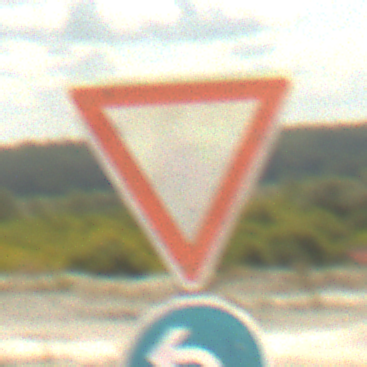
Verkehrszeichen: VorfahrtGewaehren
Zusatzzeichen unten: VorgeschriebeneFahrtrichtungLinks
Umgebung: Outdoor, Beach
Tageszeit: Midday
Wetter: PartlyCloudy
Licht: Natural
Jahreszeit: NotSpecified
Kontrast: HighContrast